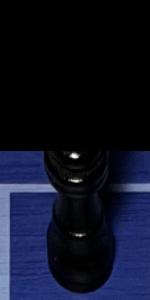
Label: Queen_Black